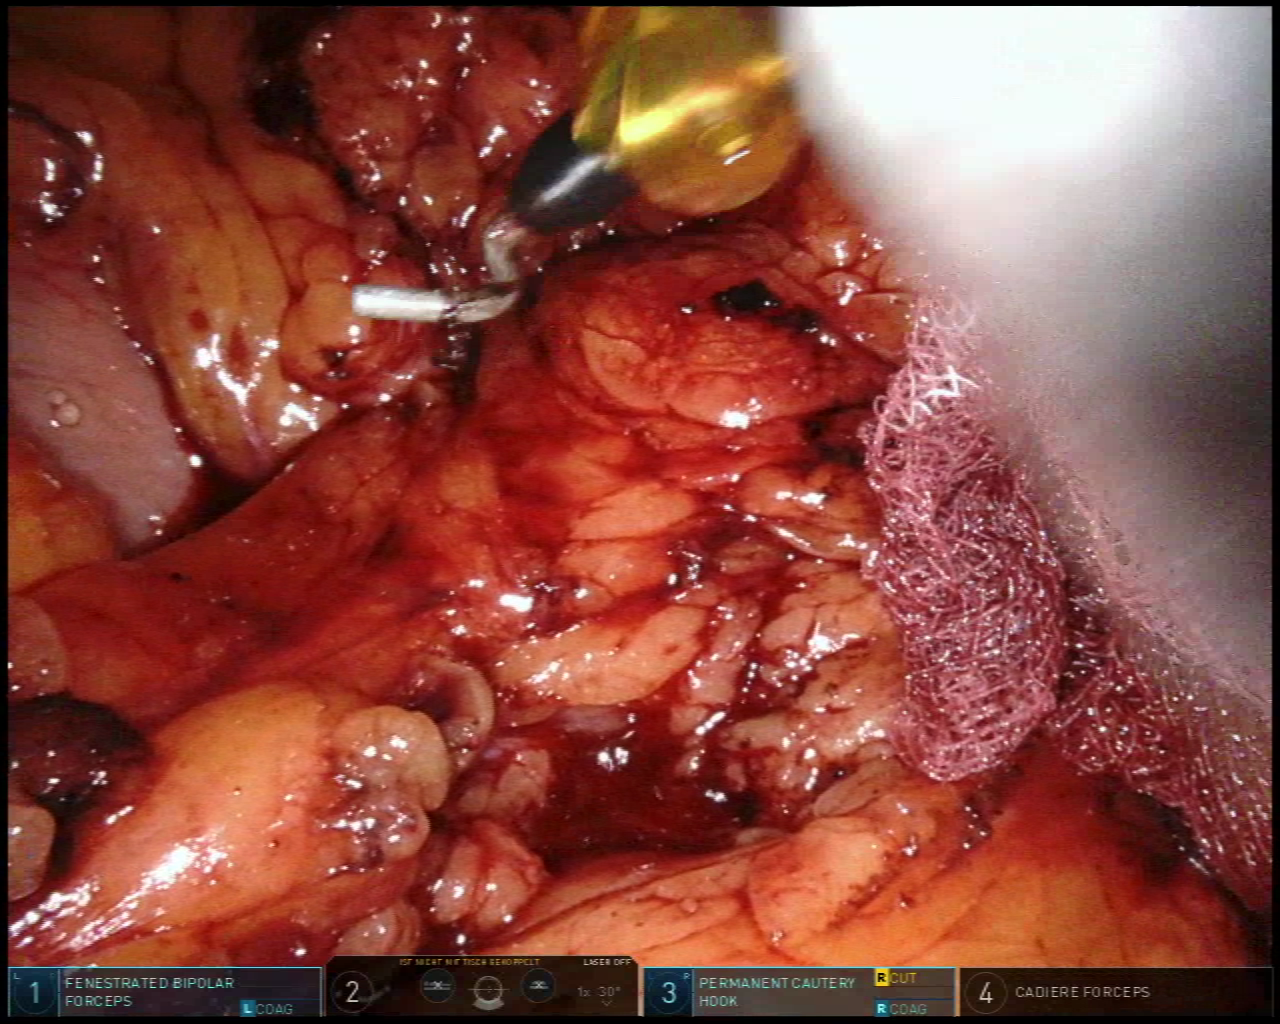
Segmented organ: stomach
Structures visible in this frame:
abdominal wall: no
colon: no
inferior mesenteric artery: no
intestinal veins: no
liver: no
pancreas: no
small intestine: no
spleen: no
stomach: yes
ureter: no
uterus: no
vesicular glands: no